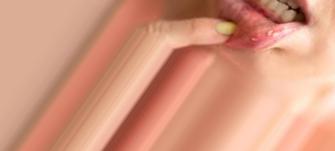
Condition: Mouth Ulcer